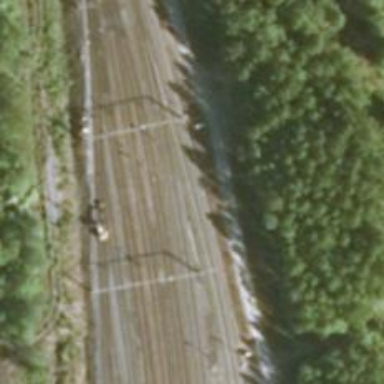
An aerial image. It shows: Electrified rail siding with contact line.